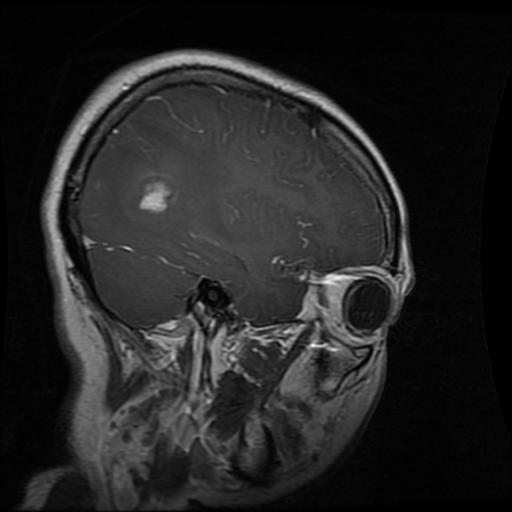
Label: glioma